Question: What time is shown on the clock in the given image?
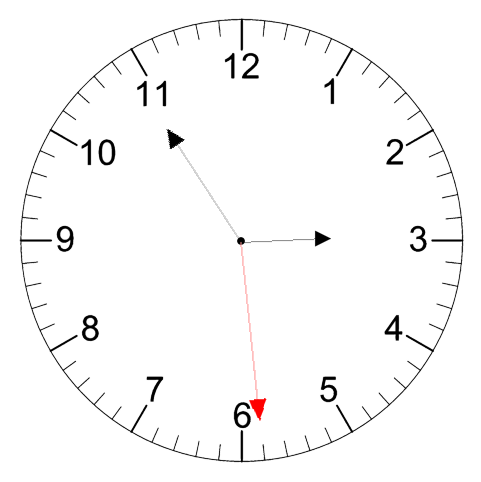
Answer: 02:54:29